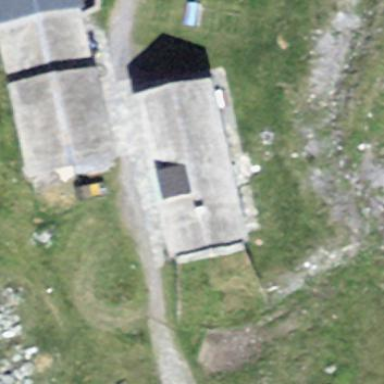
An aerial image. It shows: Farm building.